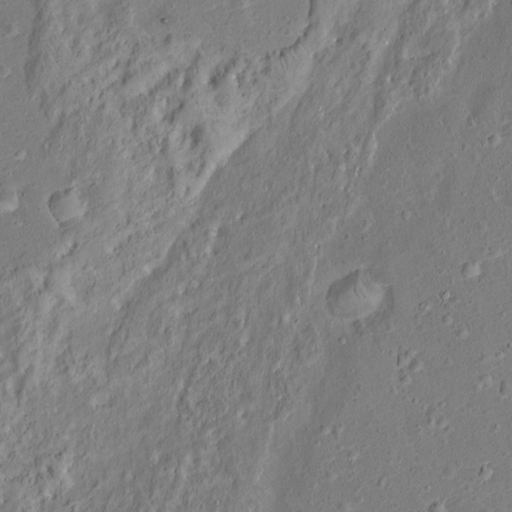
Classes present: Background, Cone